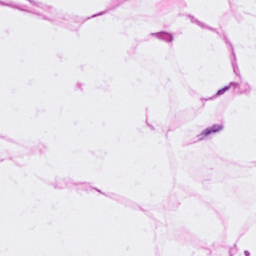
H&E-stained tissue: Breast